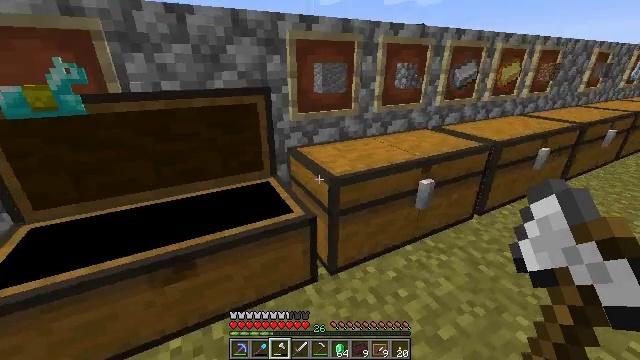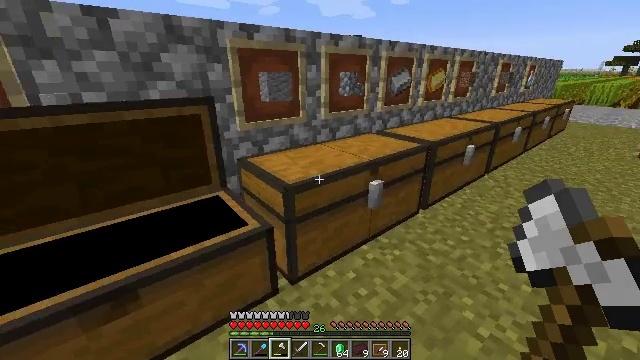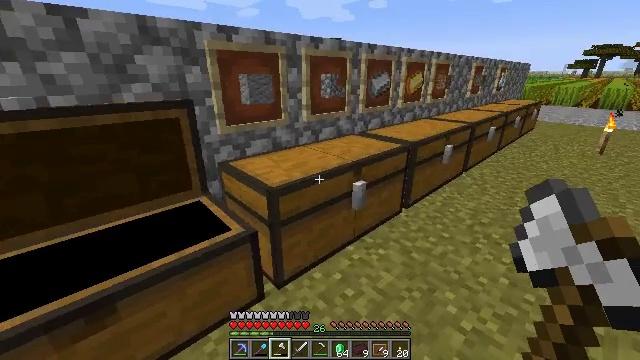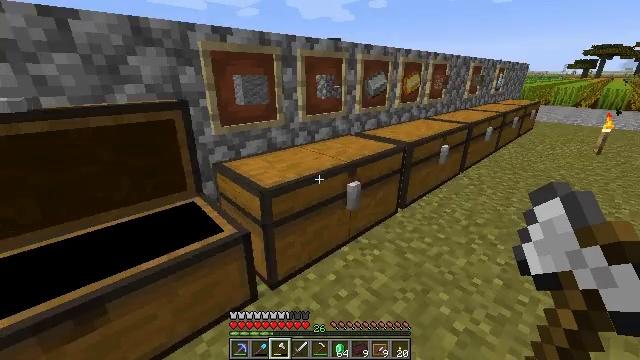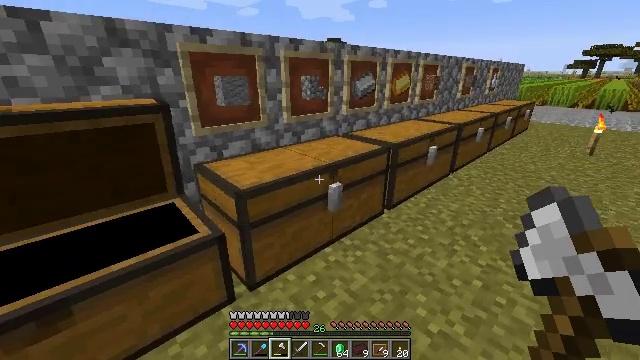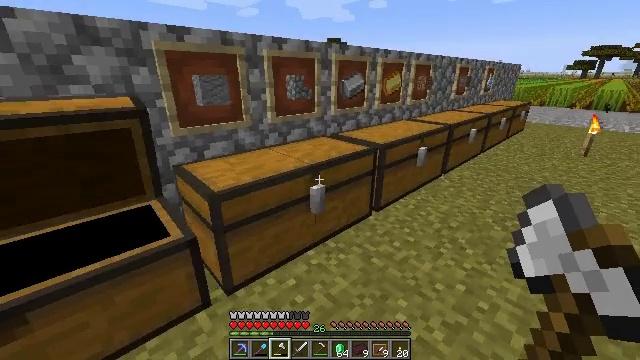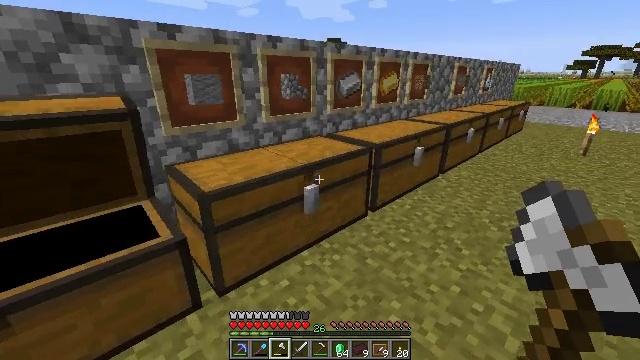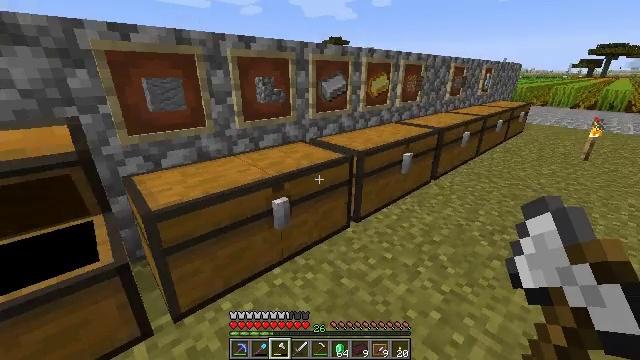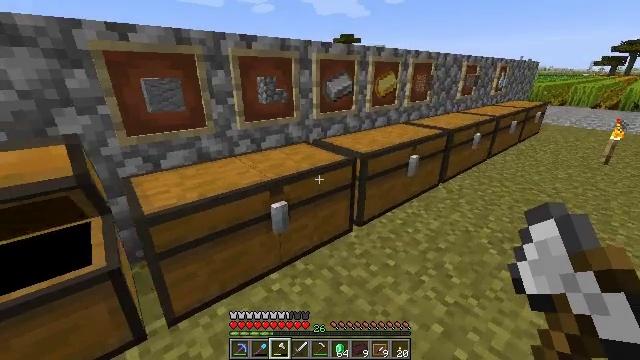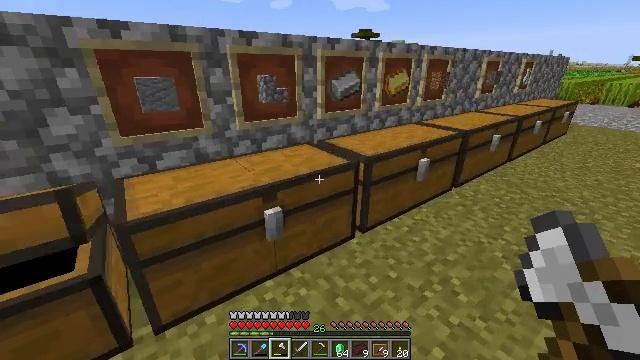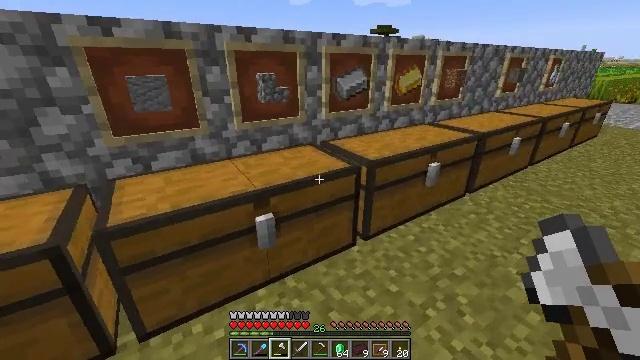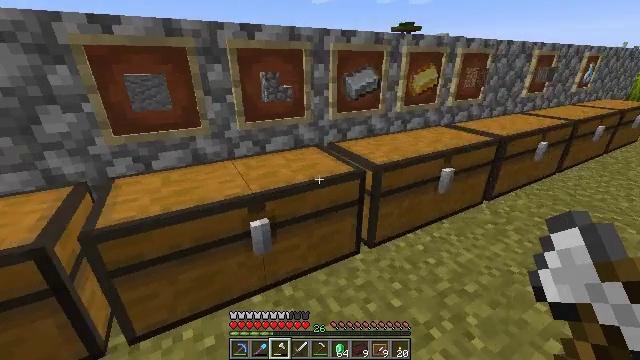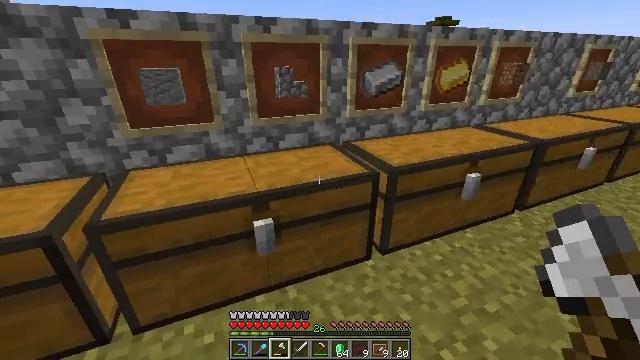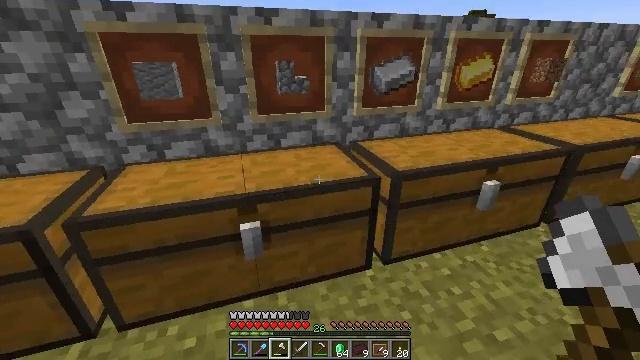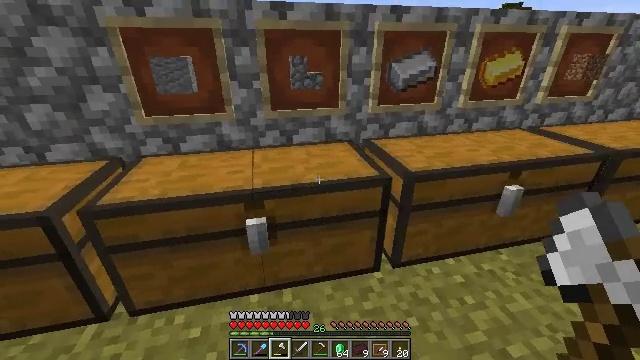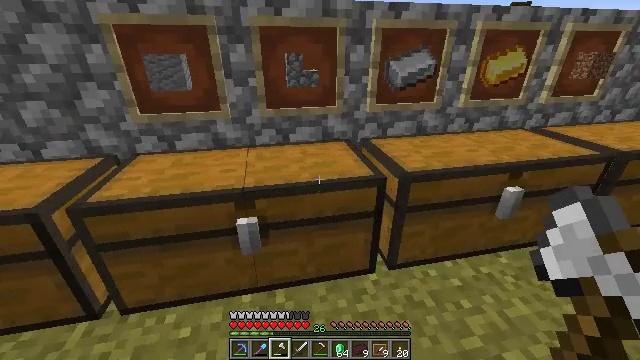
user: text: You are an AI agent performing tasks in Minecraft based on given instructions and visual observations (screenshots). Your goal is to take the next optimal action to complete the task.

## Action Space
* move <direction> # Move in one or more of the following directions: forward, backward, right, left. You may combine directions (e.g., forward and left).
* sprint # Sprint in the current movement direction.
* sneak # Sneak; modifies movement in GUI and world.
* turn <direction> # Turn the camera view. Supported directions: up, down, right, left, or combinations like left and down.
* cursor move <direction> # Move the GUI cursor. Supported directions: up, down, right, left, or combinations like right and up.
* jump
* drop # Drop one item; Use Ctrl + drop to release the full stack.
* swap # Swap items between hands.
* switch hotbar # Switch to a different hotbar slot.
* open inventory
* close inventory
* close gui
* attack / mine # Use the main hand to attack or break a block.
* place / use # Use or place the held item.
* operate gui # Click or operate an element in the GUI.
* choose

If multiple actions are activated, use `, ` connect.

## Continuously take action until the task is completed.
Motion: motion action
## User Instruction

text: Remove a grass block from the inventory.
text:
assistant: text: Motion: turn right and up
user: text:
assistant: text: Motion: turn right
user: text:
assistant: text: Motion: move right
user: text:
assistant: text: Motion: move right
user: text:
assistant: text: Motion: move forward and move right
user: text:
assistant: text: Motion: move forward and move right
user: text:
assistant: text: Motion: move forward and move right
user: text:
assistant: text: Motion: move forward and move right, turn left
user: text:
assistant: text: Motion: move forward and move right, turn left
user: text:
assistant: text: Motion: move forward and move right, turn left
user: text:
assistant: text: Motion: move forward and move right, turn left
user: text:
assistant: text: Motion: move forward and move right, turn left
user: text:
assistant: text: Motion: turn left
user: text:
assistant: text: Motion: turn left
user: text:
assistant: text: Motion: turn left
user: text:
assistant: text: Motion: no_op
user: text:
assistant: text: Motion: no_op
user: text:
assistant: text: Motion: turn right
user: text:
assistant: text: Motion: move right, turn right
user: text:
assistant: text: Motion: move forward and move right, turn right
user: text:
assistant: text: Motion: move forward and move right, turn right
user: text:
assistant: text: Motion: move forward and move right, use / place
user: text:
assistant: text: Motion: move forward and move right, use / place
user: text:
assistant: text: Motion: use / place
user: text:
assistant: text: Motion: no_op
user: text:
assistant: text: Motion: no_op
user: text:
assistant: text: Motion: open gui
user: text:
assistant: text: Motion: no_op
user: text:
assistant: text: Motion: no_op
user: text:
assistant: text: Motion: no_op